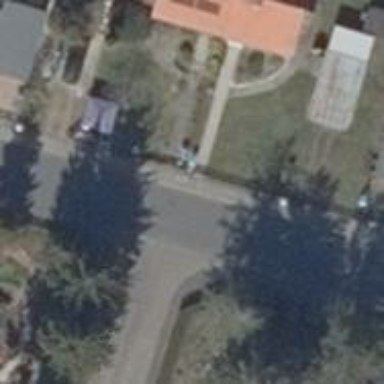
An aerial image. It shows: Residential road with sidewalks on both sides.